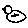
Label: bird